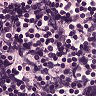
Metastatic tissue present: no